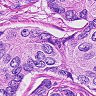
Metastatic tissue present: yes